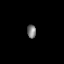
Tissue: prostate
Cell type: Myeloid cells
Senescence score: 0.8569
Nuclear area (px): 116
Mean DAPI intensity: 127.026